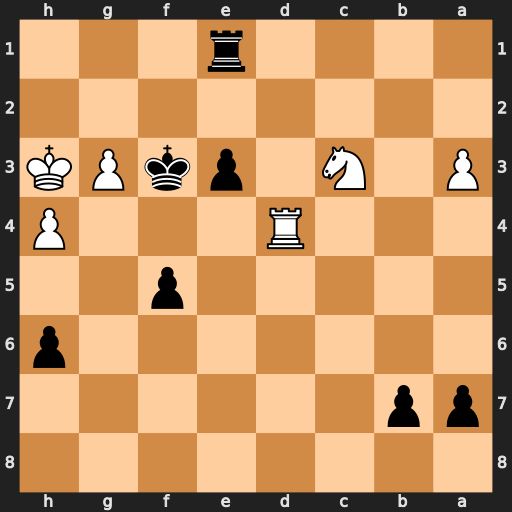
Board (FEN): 8/pp6/7p/5p2/3R3P/P1N1pkPK/8/4r3
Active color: b
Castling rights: -
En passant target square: -
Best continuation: Rh1#